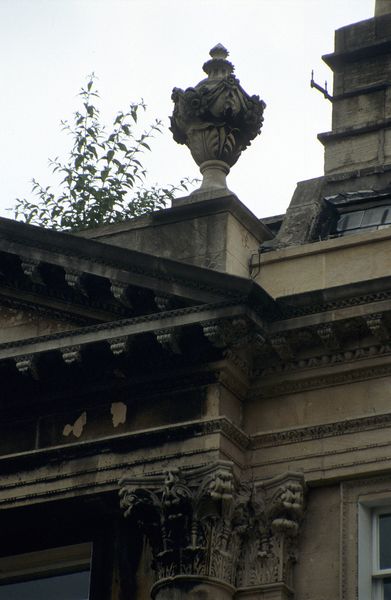
Titel: Nordseite, Mittelrisalit, Schmuckurne am Giebel
Künstler: John d.Ä. Wood
Standort: Bath
Institution: Queens Square
Schlagwörter: baum, blätter, dunkel, himmel, weiß, grün, ocker, sand, äste, ausschnitt, braun, fenster, glas, grau, pfeiler, schmuck, schwarz, säule, dach, gebäude, haus, schloss, beige, ornament, wand, architektur, band, barock, rahmen, sockel, stein, ast, zweige, busch, dunkelheit, figur, klassizismus, blatt, pflanze, england, front, kamin, schornstein, skulptur, vase, ecke, fassade, giebel, mauer, pilaster, vorsprung, detail, ornamente, verzierung, wedel, halle, foto, fotografie, oben, eingang, erker, antike, burg, fensterrahmen, sprossen, münchen, palazzo, detailliert, dachfenster, architrav, kapitelle, rom, kapitell, photo, fries, portal, sims, himme, gesims, risalit, voluten, antik, bran, griechenland, historismus, tempel, fresko, zierde, pokal, korinthisch, fotographie, urne, zungen, aufnahme, eierstab, tropfen, abgestuft, aufsatz, gebälk, antenne, gibel, bauwerk, bauplastik, akanthus, korintisch, tympanon, attika, faszien, tymphanon, architeltur, freis, gebaälk, baukunst, schlecht, stowe, zierelemente, fotot, verkröpfung, korinthisches kapitell, unterbelichtet, zeir, akkanthuskapitell, hausteil, zu dunkel, oberer abschluss, unterbelichet, deckoration, kornithisch